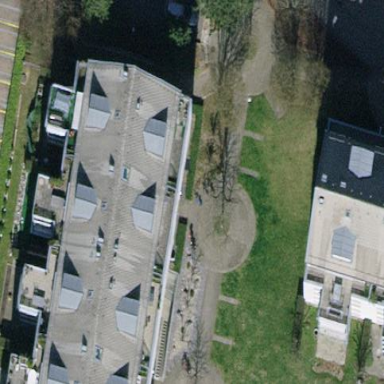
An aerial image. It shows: Gabled roof building with tile roofing. It consists of apartments.